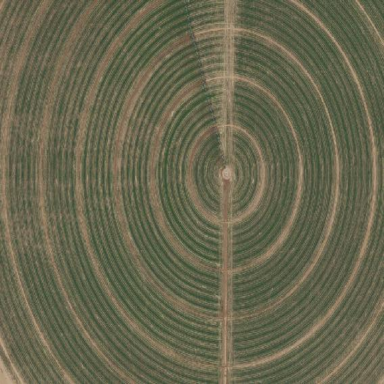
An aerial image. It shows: Farmland with pivot irrigation system.